Question: I would like to outline a raster cell given the cell number in a plot. I have made a simplified example, that I was able to make in power point, but may have a resolution that will be more difficult to do this for (720 x 360 vs 3 x 5).
To generate the sample data:
'''
library(raster)
x = raster(matrix(seq(1,15), nrow = 3))
plot(x)
'''
And I would like a modification to the plot command (preferably) so that if I were to select the 5th cell, the result looks something like this:

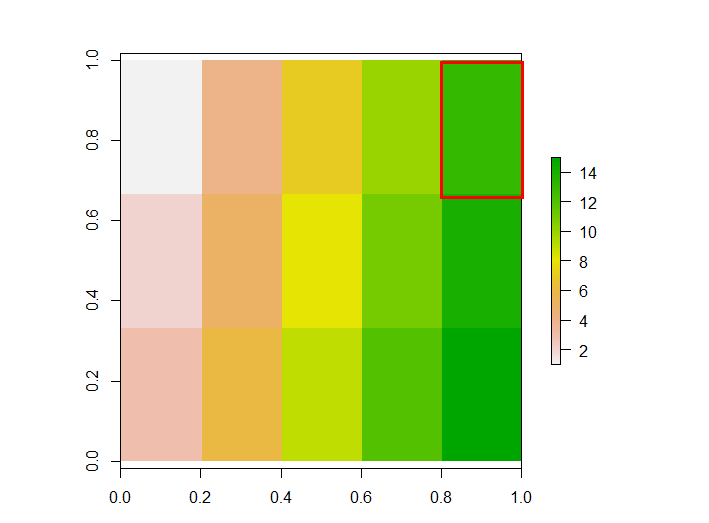
Answer: Here's a general approach, where we plot an 'extent' based on the row and column of the cell of interest.
'''
library(raster)
r <- raster(matrix(1:15, nrow=3))
plot(r)
rc <- rowColFromCell(r, 5)
plot(extent(r, rc[1], rc[1], rc[2], rc[2]), add=TRUE, col='red', lwd=3)
'''

The second through fourth arguments to 'extent' determine the span of rows (args 2 and 3) and columns (args 4 and 5) that will be used to calculate the extent.
If we wanted to outline cells 3, 4, 8, and 9, we could do:
'''
plot(r)
rc <- rowColFromCell(r, c(3, 4, 8, 9))
plot(extent(r, min(rc[, 1]), max(rc[, 1]),
min(rc[, 2]), max(rc[, 2])), add=TRUE, col='red', lwd=3)
'''

This works fine for rectangular extents around contiguous sets of cells. If you want to outline an arbitrary selection of cells, you could consider 'rasterToPolygons'. E.g. for cells 2, 8, 9, 11, and 14:
'''
plot(r)
r2 <- r
r2[setdiff(seq_len(ncell(r2)), c(2, 8, 9, 11, 14))] <- NA
r2[!is.na(r2)] <- 1
plot(rasterToPolygons(r2, dissolve=TRUE), add=TRUE, border='red', lwd=2)
'''
Here, we create a copy of the raster, set all cells to 'NA', and then the focal cells to a common value ('1', in this case). 'rasterToPolygons' then converts the non-NA cells to polygons, dissolving touching polys if desired.